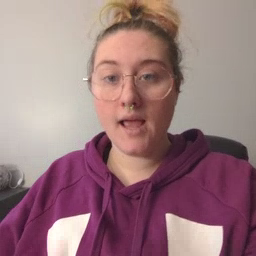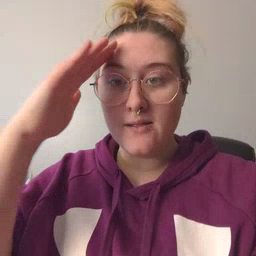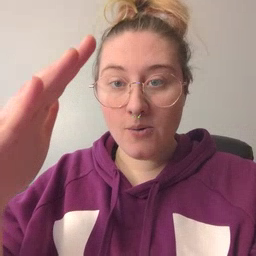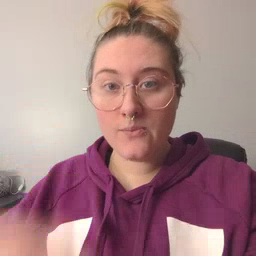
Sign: hello